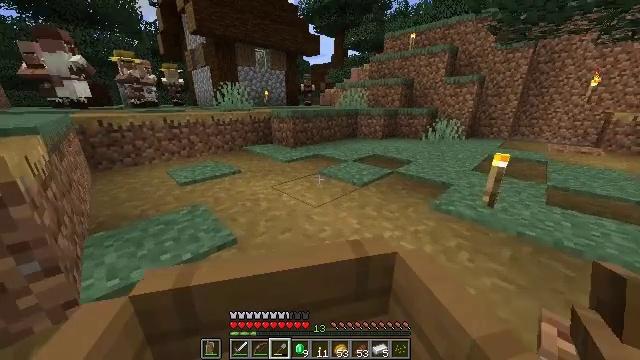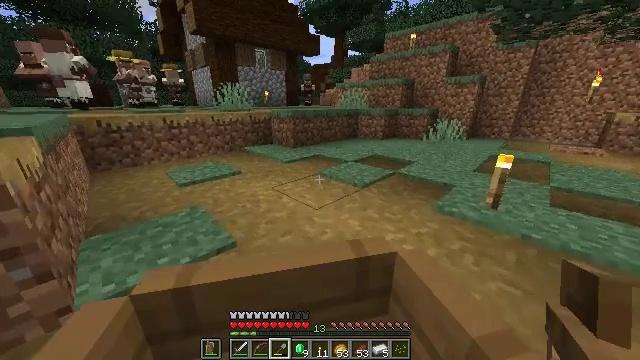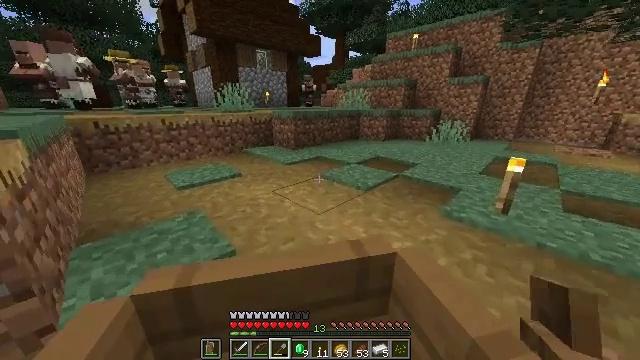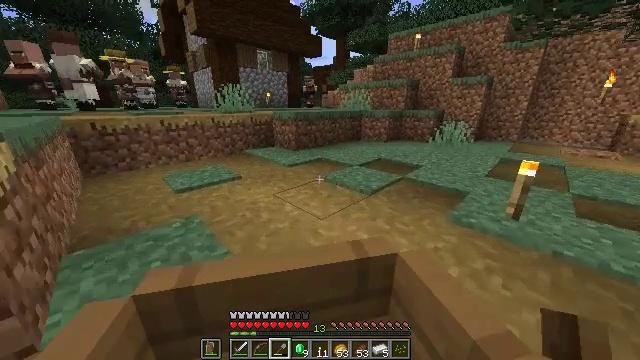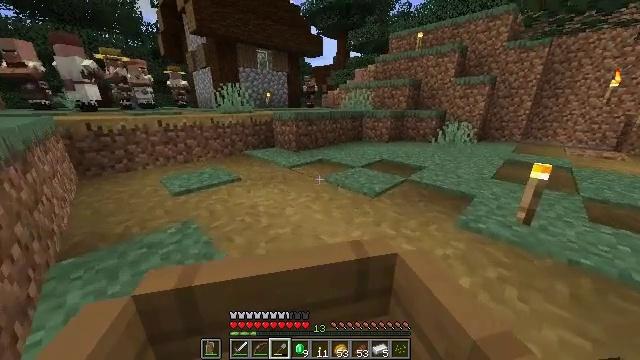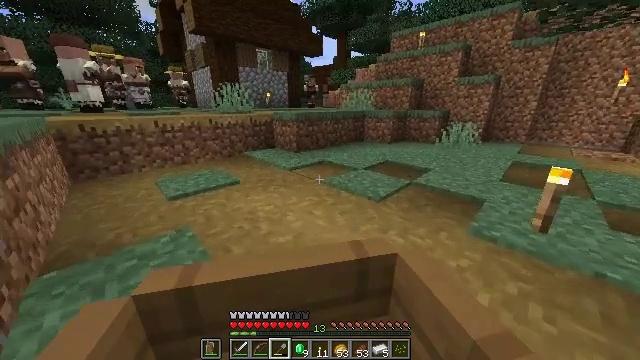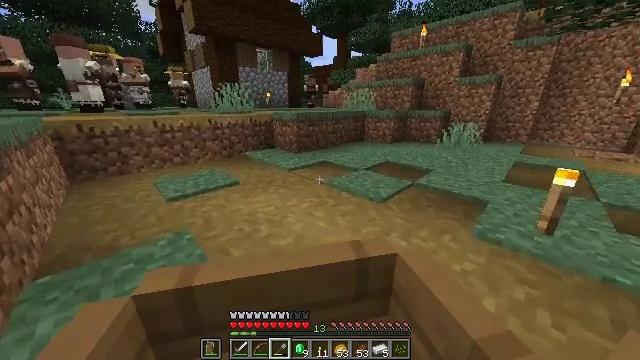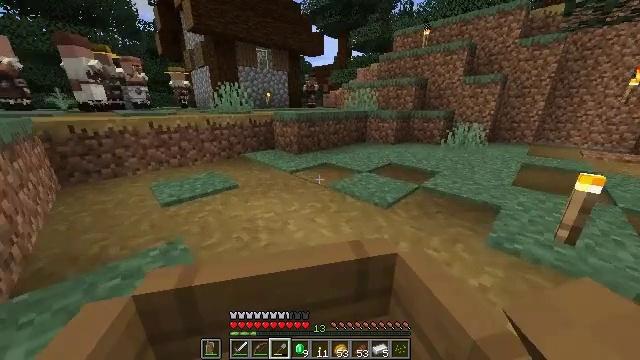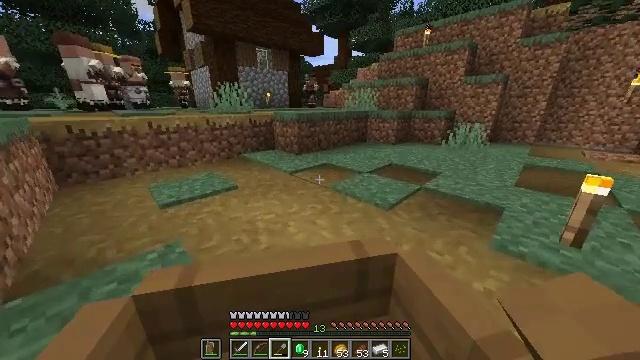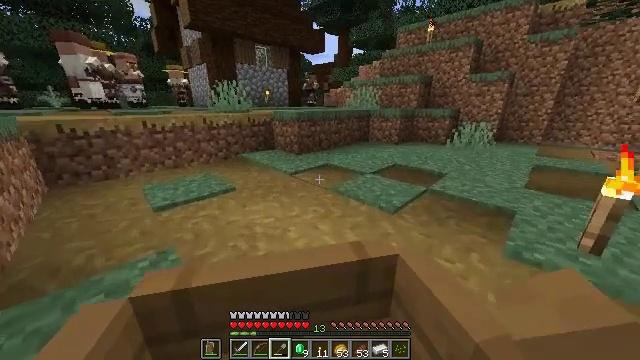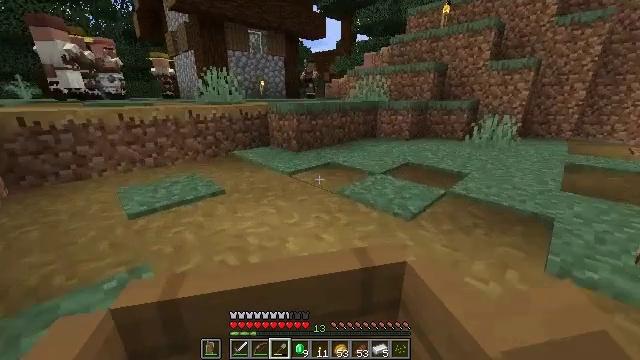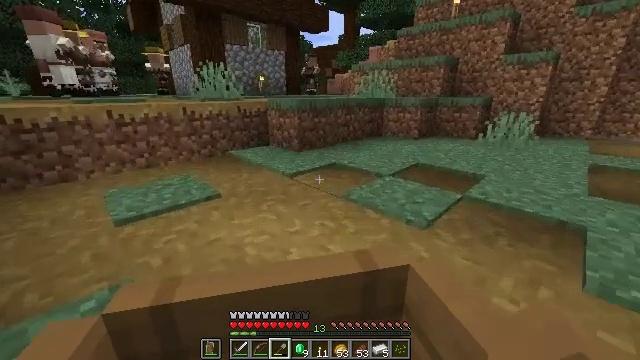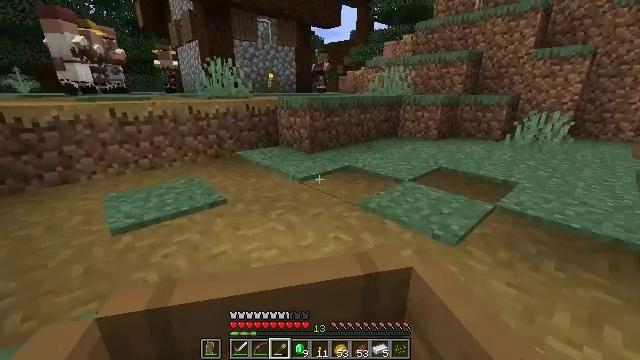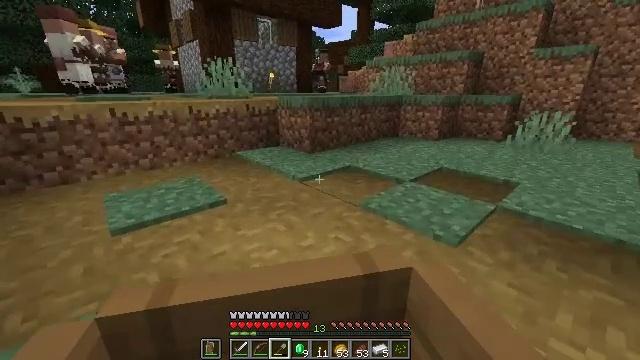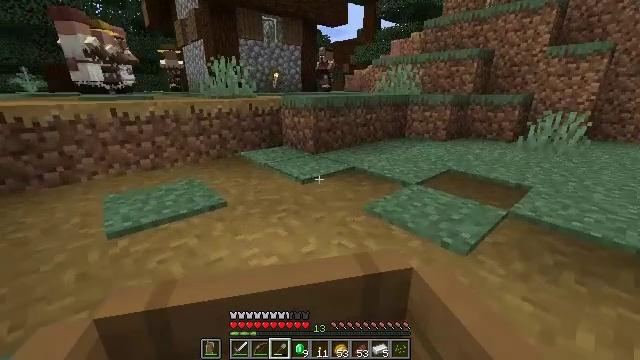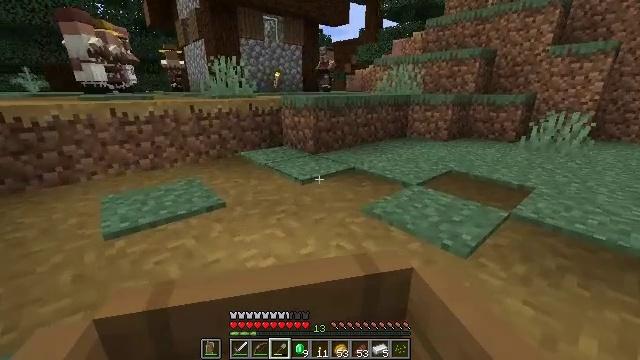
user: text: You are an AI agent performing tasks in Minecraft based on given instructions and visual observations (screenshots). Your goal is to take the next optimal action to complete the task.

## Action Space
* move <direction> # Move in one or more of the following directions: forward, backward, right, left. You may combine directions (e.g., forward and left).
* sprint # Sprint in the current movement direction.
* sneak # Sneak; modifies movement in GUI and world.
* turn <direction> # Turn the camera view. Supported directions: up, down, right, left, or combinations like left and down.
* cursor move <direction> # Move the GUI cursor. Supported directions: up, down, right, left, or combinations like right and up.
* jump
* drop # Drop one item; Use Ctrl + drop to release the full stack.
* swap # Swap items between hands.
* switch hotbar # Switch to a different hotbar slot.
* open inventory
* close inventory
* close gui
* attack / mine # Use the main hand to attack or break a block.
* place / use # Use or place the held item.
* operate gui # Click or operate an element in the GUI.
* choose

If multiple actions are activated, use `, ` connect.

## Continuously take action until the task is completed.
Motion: motion action
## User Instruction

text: Gather cobblestone wall segments.
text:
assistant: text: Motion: move forward
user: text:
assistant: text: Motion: move forward
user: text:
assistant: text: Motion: move forward
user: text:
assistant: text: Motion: move forward
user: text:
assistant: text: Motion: move forward
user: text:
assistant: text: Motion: move forward
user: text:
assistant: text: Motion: move forward
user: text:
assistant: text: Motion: move forward
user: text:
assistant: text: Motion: move forward
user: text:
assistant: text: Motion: move forward and move left
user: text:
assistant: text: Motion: move forward and move left
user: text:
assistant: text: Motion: move forward
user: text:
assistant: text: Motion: move forward
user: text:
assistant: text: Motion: move forward
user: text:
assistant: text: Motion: move forward
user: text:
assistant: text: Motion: move forward
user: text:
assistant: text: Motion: move forward
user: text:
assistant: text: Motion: move forward, turn left
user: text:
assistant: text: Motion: move forward, turn left and up
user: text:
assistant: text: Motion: move forward, turn left
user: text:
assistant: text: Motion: move forward, turn left and up
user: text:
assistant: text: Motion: move forward
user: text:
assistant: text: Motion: move forward
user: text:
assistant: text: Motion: move forward
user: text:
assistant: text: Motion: move forward
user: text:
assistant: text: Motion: move forward
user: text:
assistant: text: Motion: move forward
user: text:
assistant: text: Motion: move forward
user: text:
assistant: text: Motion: move forward
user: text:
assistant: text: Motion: move forward